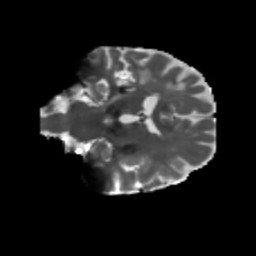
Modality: T2w
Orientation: coronal
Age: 70
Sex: male
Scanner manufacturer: siemens
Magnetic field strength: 3 T
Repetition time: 5.25 s
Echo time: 0.08 s